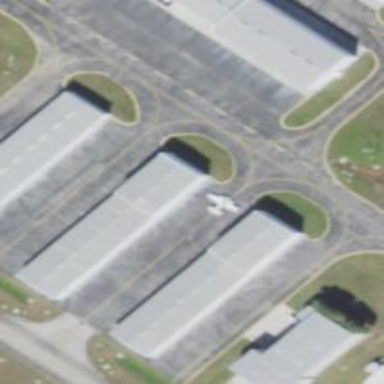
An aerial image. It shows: Hangar located at airport.